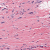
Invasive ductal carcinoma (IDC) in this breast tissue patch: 1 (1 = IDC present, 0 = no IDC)